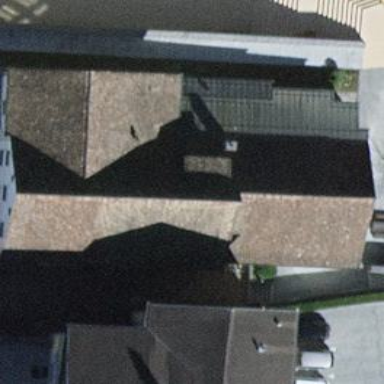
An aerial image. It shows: Building.